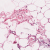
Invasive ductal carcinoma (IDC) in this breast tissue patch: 1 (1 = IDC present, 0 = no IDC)